I will show an image sequence of human cooking. I have annotated the images with numbered circles. Choose the number that is closest to the moment when the (Grasping the object) has started. You are a five-time world champion in this game. Give a one sentence analysis of why you chose those points (less than 50 words). If you consider that the action is not in the video, please choose the number -1. Provide your answer at the end in a json file of this format: {"points": []}
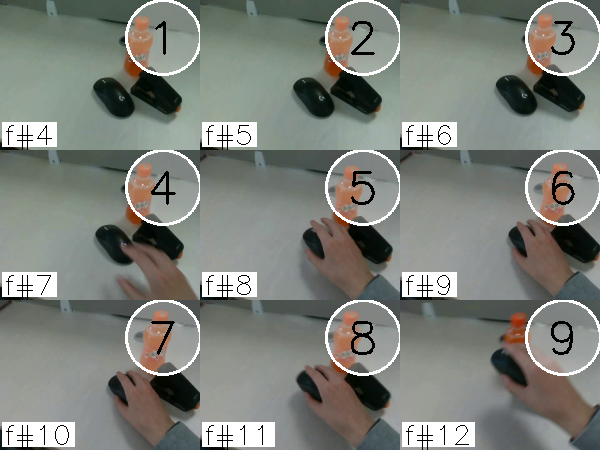
Frame 6 shows the clearest moment of hand-object contact.
{"points": [6]}